Question: A pretty common issue I come across, is where I have some fields and I want to reference them through a class which is initialized from the class of the fields.
Let me be more specific.

Each class has a method that interacts with a field. In this case a have a JFrame that invoke a class (a JPanel) and add it to the content pane.
The way I found is by passing a reference of the object that the Frame class creates to the constructor of the Panel class. And reference them through that.
Is there a more efficient way? How can I create global fields,or methodsIn this case they are components of the main class?
Something like this.
'''
import javax.swing.JFrame;
import javax.swing.JPanel;
public class JFrame1 extends JFrame {
protected String field1;
protected String field2;
public JFrame1() {
add(new Panel1());
}
}
class Panel1 extends JPanel {
public Panel1() {
// field1 = "String"; Wrong
}
}
'''
I know I can nest 'class Panel1' inside 'public class Frame1' and the problem will be solved,but what if ?
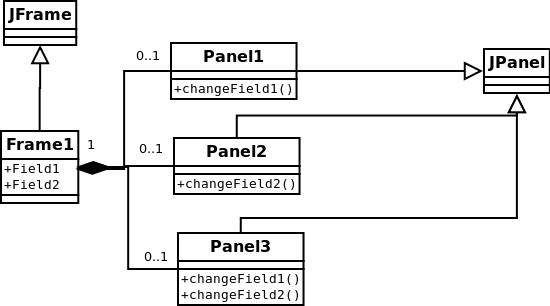
Answer: Ok I thing I found a way.
The Frame class
'''
import javax.swing.JFrame;
public class JFrame1 extends JFrame {
private String field1;
public JFrame1() {
add(new PanelA());
}
class PanelA extends Panel1 {
@Override
public String getField1() {
return field1
}
}
'''
Create an interface
'''
public interface Connector {
public String getField1();
}
'''
And the Panel1 class
'''
import javax.swing.JPanel;
public abstract class Panel1 extends JPanel implements Connector {
field1 = getField1();
}
'''